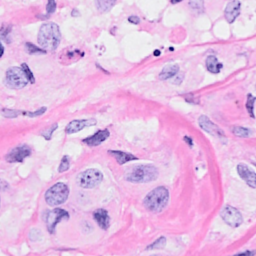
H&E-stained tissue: Breast